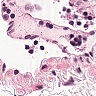
Metastatic tissue present: no